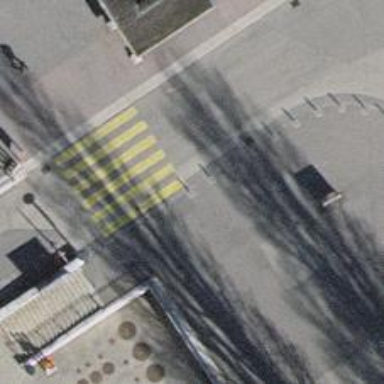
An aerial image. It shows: Bollard barrier.